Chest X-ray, AP view. Patient: 52 years old, sex F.
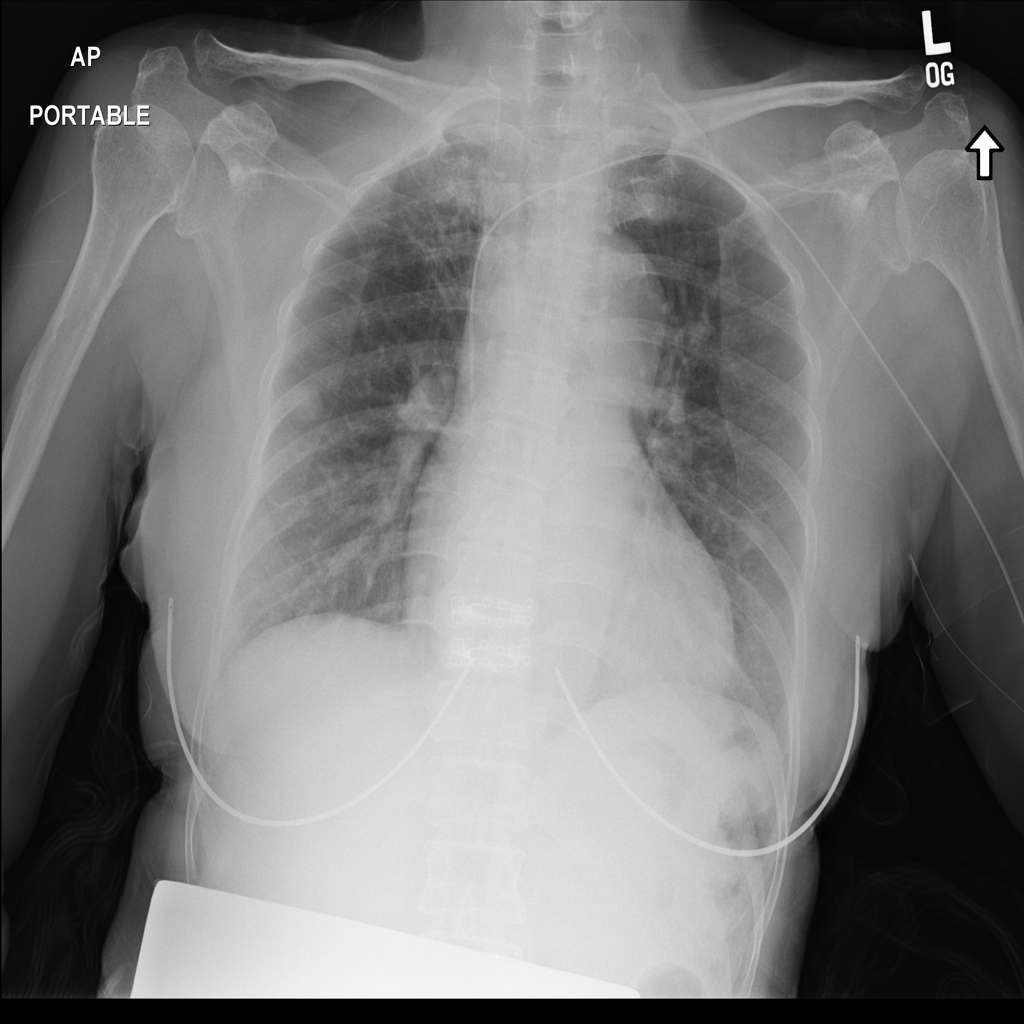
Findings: No Finding